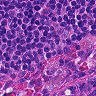
Metastatic tissue present: no